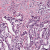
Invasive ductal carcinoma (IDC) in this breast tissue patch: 1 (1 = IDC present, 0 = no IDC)